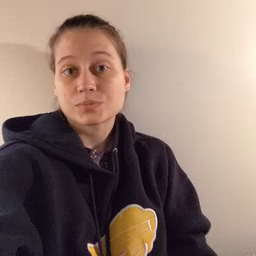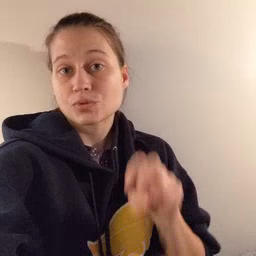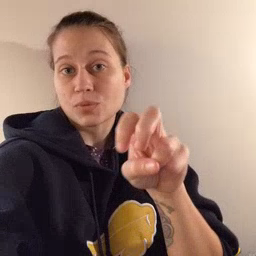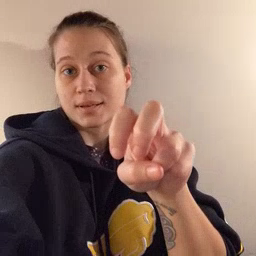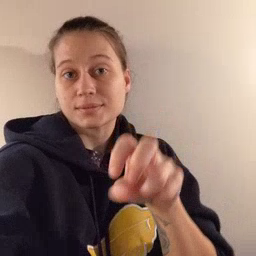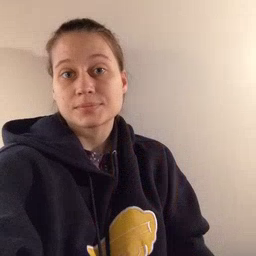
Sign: ride